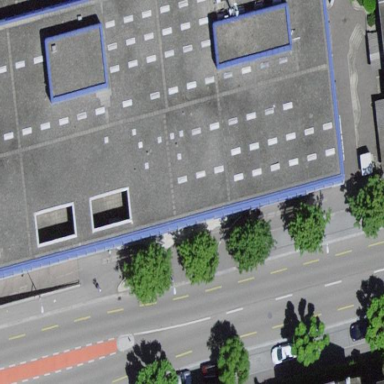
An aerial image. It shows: Commercial building with flat grey roof.